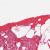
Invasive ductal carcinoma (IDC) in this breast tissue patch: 0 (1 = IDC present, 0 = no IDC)